Question: I am trying to generate a simple table in ruby with prawn pdf.
I need some text in a cell to be bold, and some to be not bold. For example:

Now following some examples, I have the basic table rendering with this code:
'''
pdf.table([
["1. Row example text", "433"],
["2. Row example text", "2343"],
["3. Row example text", "342"],
["4. Row example text", "36"]], :width => 500, :cell_style => {
:font_style => :bold})
'''
But I can see absolutely no way of inserting more text into the first cell with a different format. (In this case I want it to be unbolded)
Does anyone know how to accomplish this?
Thanks for any help
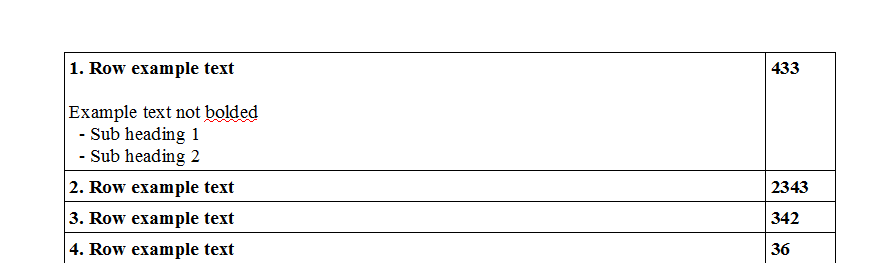
Answer: '''
Prawn::Document.generate("test.pdf") do |pdf|
table_data = [[Prawn::Table::Cell::Text.new( pdf, [0,0], :content => "<b>1. Row example text</b>
Example Text Not Bolded", :inline_format => true), "433"],
[Prawn::Table::Cell::Text.new( pdf, [0,0], :content => "<b>2. Row example text</b>", :inline_format => true), "2343"],
[Prawn::Table::Cell::Text.new( pdf, [0,0], :content => "<b>3. Row example text</b>", :inline_format => true), "342"],
[Prawn::Table::Cell::Text.new( pdf, [0,0], :content => "<b>4. Row example text</b>", :inline_format => true), "36"]]
pdf.table(table_data,:width => 500)
end
'''
You can also do
'''
Prawn::Document.generate("test.pdf") do |pdf|
table_data = [["<b>1. Row example text</b>
Example Text Not Bolded", "<b>433<b>"],
["<b>2. Row example text</b>", "<b>2343</b>"],
["<i>3. Row example text</i>", "<i>342</i>"],
["<b>4. Row example text</b>", "<sub>36</sub>"]]
pdf.table(table_data, :width => 500, :cell_style => { :inline_format => true })
end
'''
Prawn's inline_format supports '<b>, <i>, <u>, <strikethrough>, <sub>, <sup>, <font>, <color> and <link>'